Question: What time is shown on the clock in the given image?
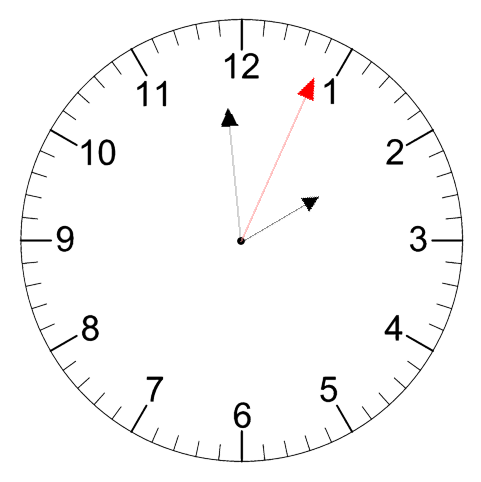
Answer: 01:59:04